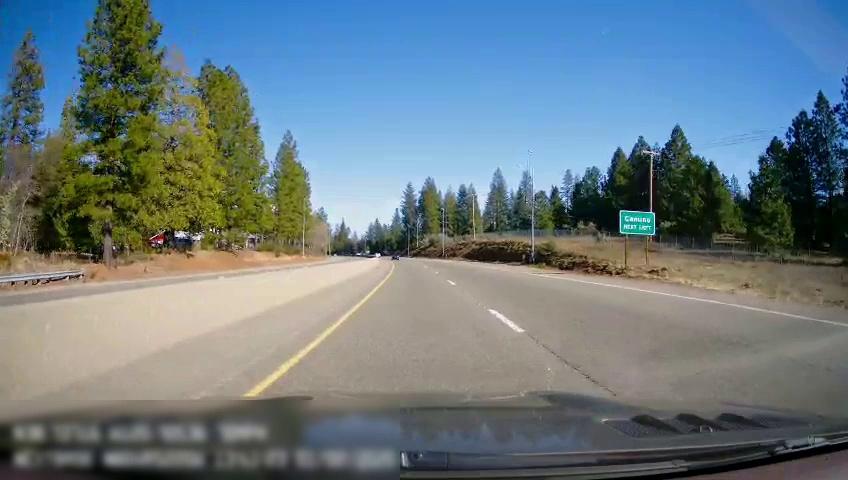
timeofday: Day
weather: Sunny
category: Drivable Space
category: Drivable Space
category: Lanes | Opposite Lane
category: Lanes | Current Lane
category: Lanes | Alternate Lane
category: Lanes | Current Lane
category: Traffic | Signs